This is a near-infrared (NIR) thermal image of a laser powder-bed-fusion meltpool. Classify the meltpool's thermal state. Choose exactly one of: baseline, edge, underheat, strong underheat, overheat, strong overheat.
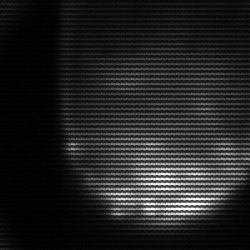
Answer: edge